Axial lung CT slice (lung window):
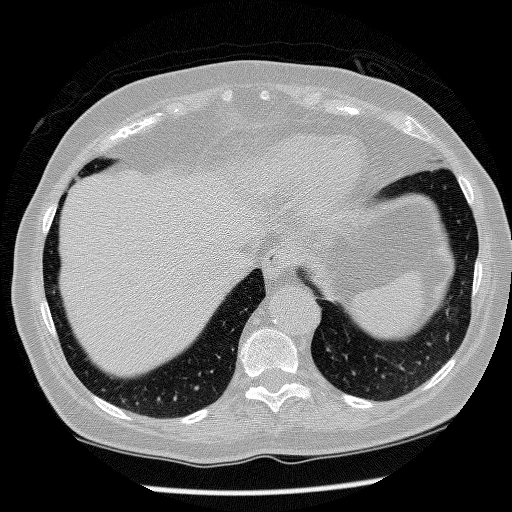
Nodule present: no